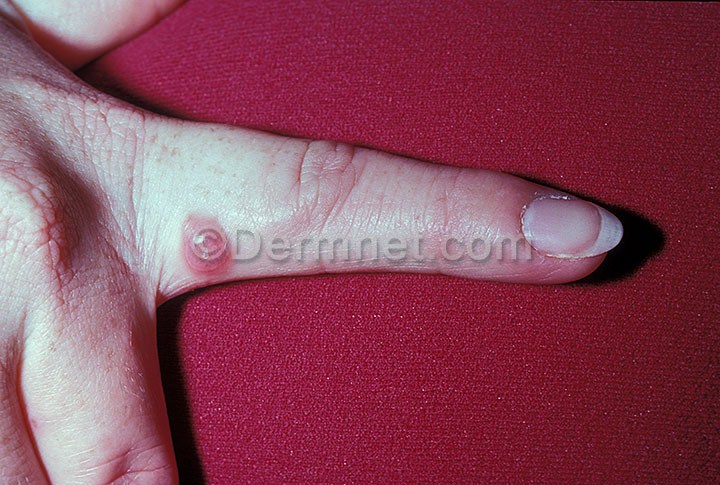
Disease: Warts Molluscum and other Viral Infections